Question: I want to change my rehosted activities look to:

Already tried <URL>
Need to do it without using 'WorkflowViewElement' because I don't want to lose it's behaviors (breakpoint, expanding).
If it's not possible, is there a way to change 'ActivityDesigner' header background color?
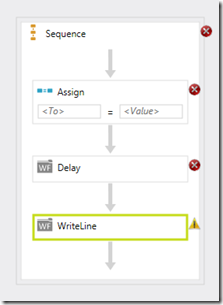
Answer: @Will
I was annoyed too by the default behavior of the ActivityDesigner header when editing the DisplayName (especially the part where it positions the caret at the beginning of the string). I used Reflector to peek (System.Activities.Presentation.dll) at the implementation and I noticed that some of this behavior is defined in . By just overriding this method in my custom designer class and NOT calling base.OnApplyTemplate(), I was able to make the DisplayName read only in the header (in my case that was all I needed, but I think one can play with some custom event handlers in there and tweak the behavior).
@Davi Fiamenghi
Digging around some more with Reflector in the same assembly, I found the controls used in OnApplyTemplate defined under (System.Activities.Presentation.g.resources). That seems to be the default control template used for ActivityDesigner (<ControlTemplate x:Key="WorkflowElementDesignerDefaultTemplate" x:Uid="ControlTemplate_1" ControlTemplate.TargetType="{x:Type swd:ActivityDesigner}">). I guess one way to change the header color would be to try to "re-create" this template in your application and set it explicitly in your custom activity designer. Of course it's more involved than just copying it, since it appears to be referencing other resources defined in that assembly.
Hope this helps.